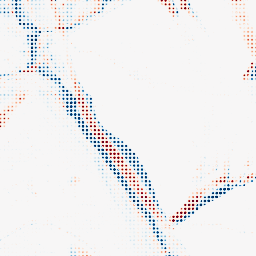
Category: morphological
Decomposition family: morphological_rect
Decomposition parameters: operation: average
width: 20
height: 3
Upsampling method: sinc_blackman
Upsampling parameters: scale: 8
kernel_size: 4
Upsampling scale: 8